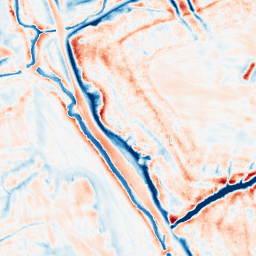
Category: edge_preserving
Decomposition family: bilateral
Decomposition parameters: d: 21
sigma_color: 150
sigma_space: 150
Upsampling method: cubic_catmull_rom
Upsampling parameters: scale: 8
Upsampling scale: 8